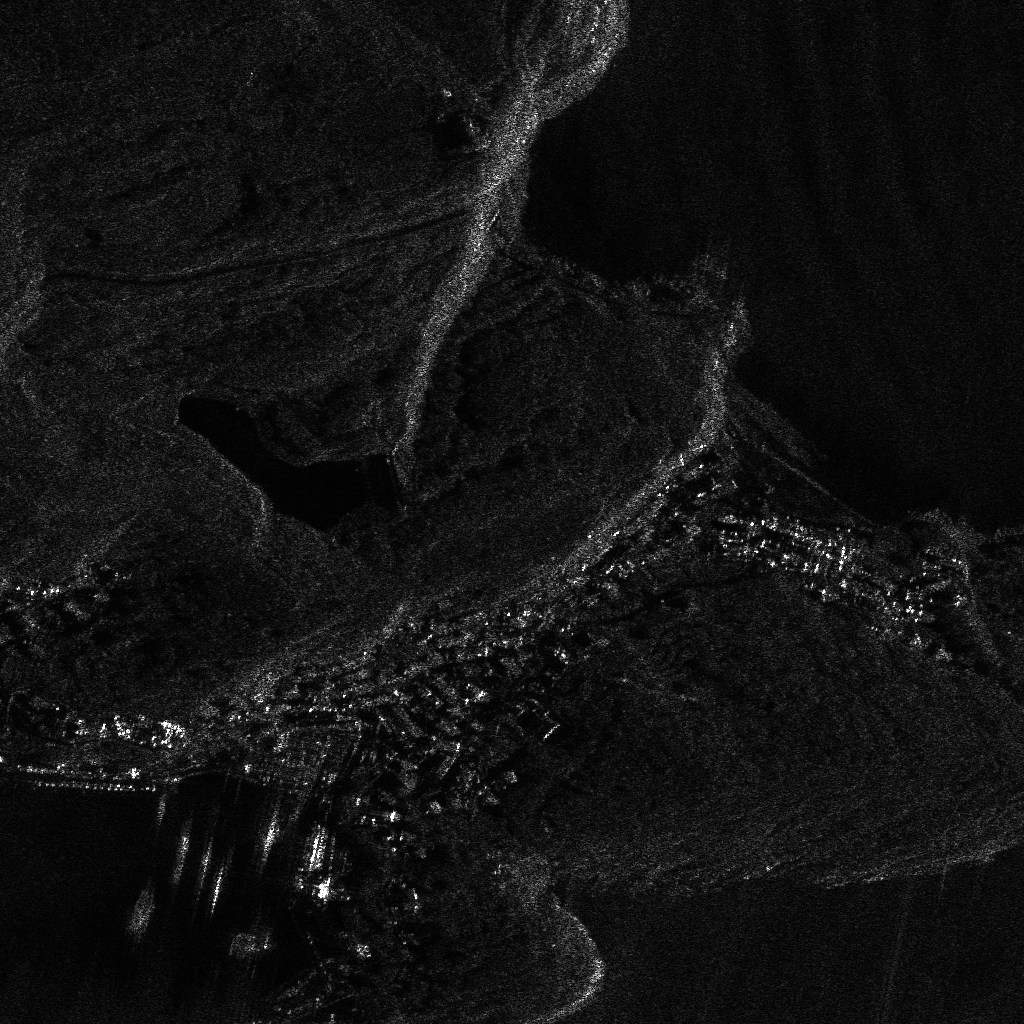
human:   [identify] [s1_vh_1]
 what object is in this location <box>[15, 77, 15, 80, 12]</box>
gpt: <ref>1 small fishing at the bottom left</ref>